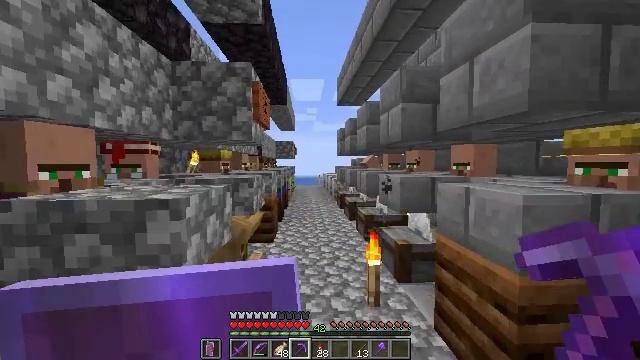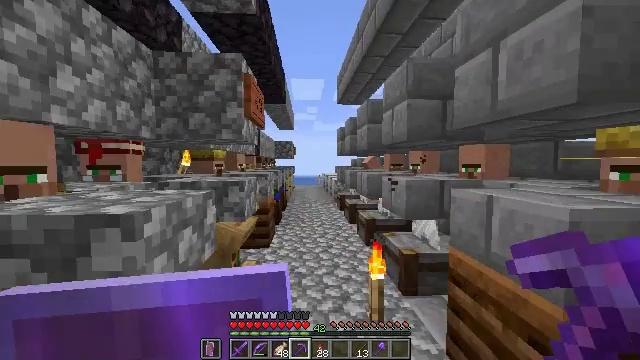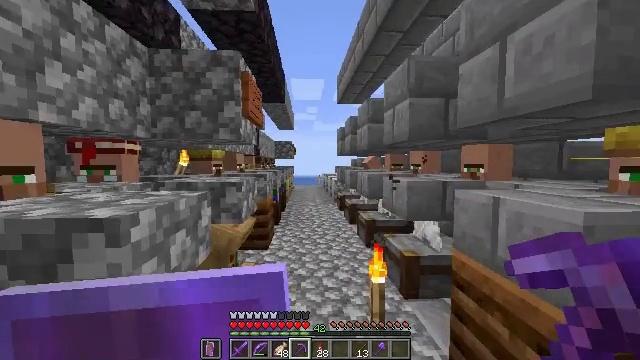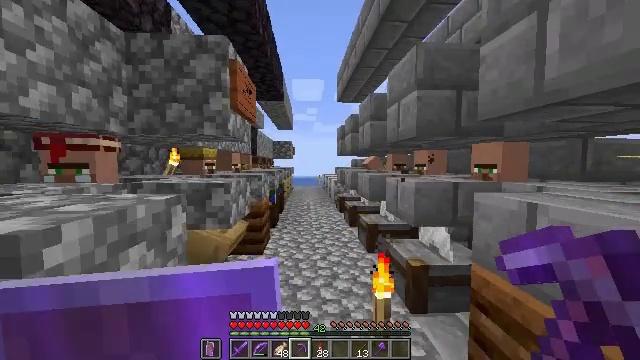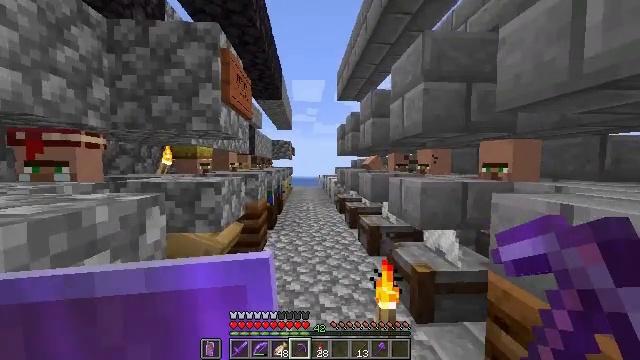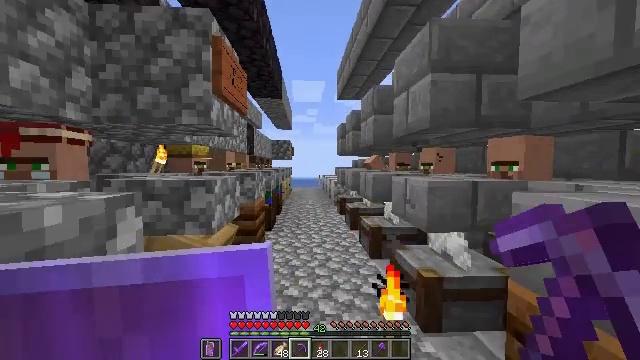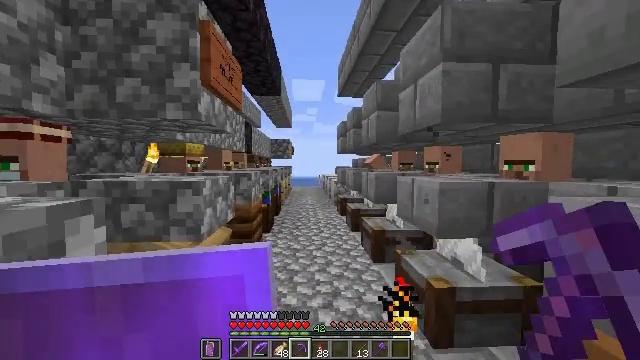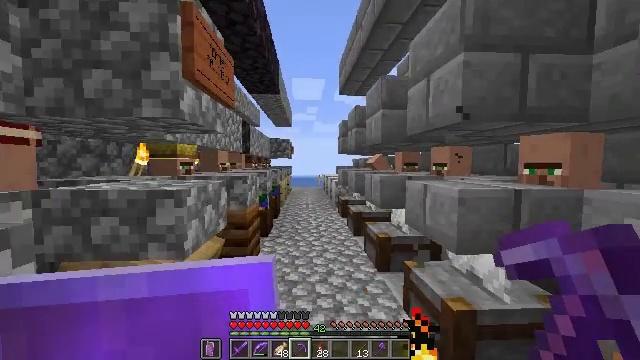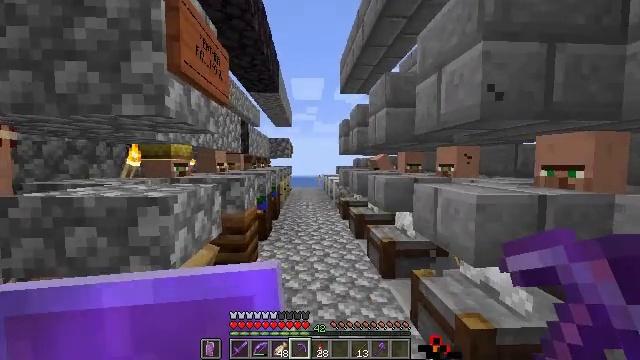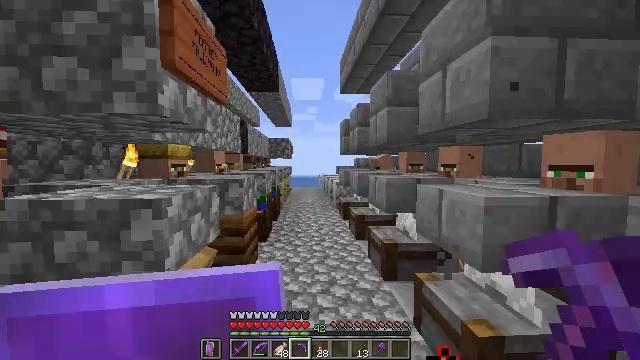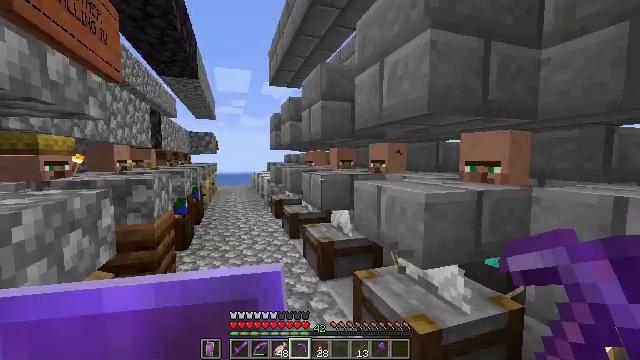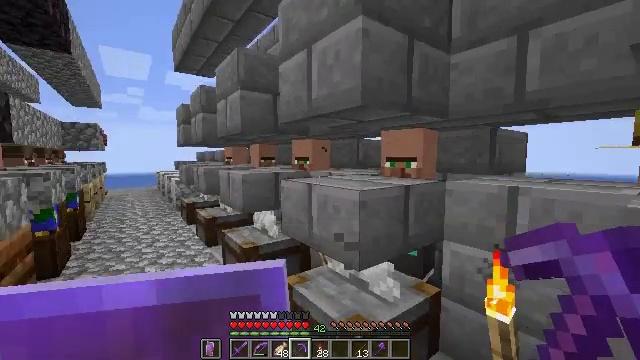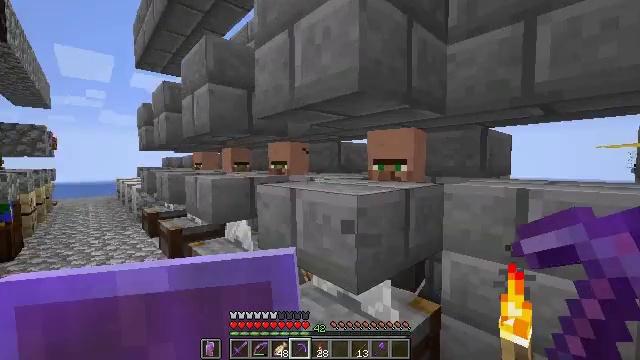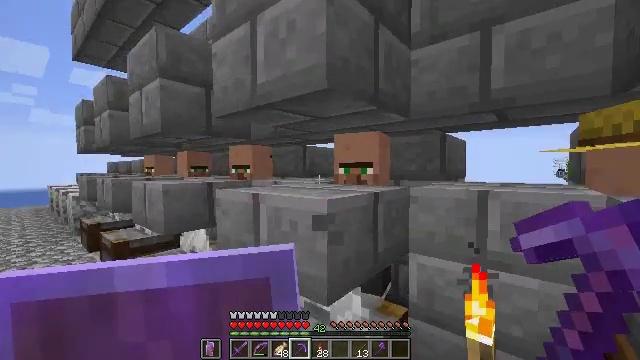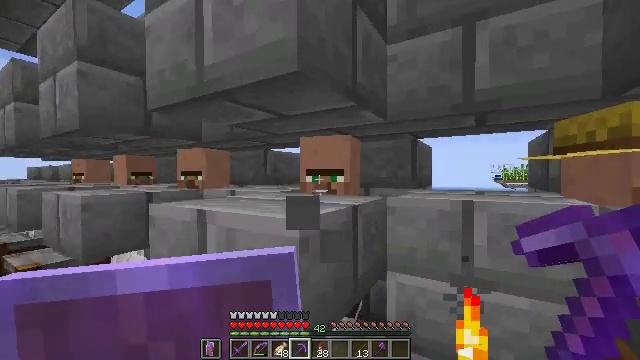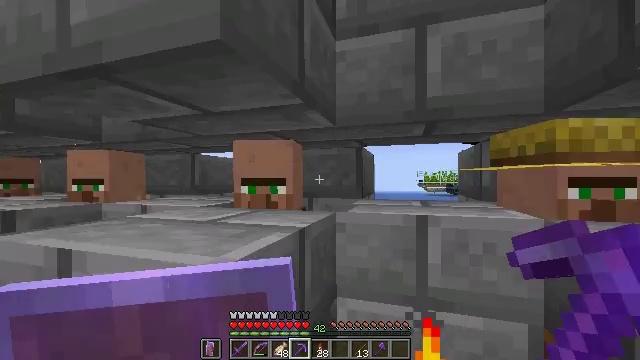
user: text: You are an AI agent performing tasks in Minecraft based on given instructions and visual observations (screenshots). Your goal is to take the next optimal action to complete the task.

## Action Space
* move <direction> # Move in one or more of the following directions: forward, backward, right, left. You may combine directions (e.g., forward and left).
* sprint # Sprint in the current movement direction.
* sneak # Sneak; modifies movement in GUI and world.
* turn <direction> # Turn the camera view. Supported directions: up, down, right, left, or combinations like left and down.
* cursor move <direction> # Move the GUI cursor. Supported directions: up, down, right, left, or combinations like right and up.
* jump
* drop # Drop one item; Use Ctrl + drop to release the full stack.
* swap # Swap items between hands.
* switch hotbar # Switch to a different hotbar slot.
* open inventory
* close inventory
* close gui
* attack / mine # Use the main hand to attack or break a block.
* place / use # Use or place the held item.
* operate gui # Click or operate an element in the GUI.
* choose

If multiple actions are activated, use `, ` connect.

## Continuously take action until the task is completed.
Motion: motion action
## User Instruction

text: craft item lime glazed terracotta
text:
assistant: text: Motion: move forward
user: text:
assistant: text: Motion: move forward
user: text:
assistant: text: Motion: move forward
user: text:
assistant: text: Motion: move forward
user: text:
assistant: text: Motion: move forward
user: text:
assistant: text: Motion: move forward
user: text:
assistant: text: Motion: move forward
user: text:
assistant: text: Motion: move forward
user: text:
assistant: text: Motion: move forward
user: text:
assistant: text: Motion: move forward, turn right
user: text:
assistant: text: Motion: move forward, turn right
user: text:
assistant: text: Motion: move forward, turn right and up
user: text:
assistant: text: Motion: move forward, turn right and up
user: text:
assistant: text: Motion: move forward, turn right and up
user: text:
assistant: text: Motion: move forward, turn right and up
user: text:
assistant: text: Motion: turn right
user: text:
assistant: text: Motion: no_op
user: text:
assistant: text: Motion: no_op
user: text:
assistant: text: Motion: no_op
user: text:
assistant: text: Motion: no_op
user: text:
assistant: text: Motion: turn left
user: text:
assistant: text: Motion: move forward, turn left
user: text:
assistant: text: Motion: move forward and move right, turn left
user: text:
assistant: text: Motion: move forward and move right, turn left
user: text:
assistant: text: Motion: move forward and move right, turn left
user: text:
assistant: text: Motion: move forward and move right, turn left
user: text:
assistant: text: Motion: move forward and move right, turn left
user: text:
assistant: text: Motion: move forward and move right, turn left
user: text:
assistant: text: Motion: move forward and move right, turn left
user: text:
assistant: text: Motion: move forward and move right, turn left